Question: I am trying to plot a time series data. The dataframe looks like this
'''
[1]:Index ship_date cost_amount
0 1/8/2010 34276
1 1/8/2010 12375
2 1/8/2011 12343
3 2/9/2011 15435
[2]: df1.plot(figsize(20,5))
'''
I am trying to plot the data but for some reason plot doesn't have x-axis in ascending order. How do I get the plot with date ascending or descending order ?

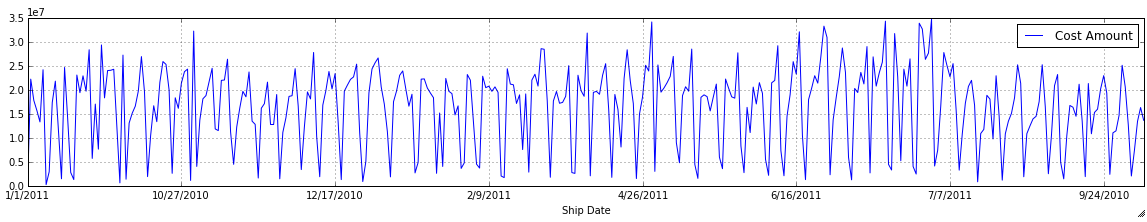
Answer: Your problem (as spotted by @ J Richard Snape) is that your dates are in fact strings so it's ordered lexicographically.
You should convert to datetime dtype:
'''
df1['Ship_date'] = pd.to_datetime(df1['Ship_date'])
'''
After which it should maintain the expected order.